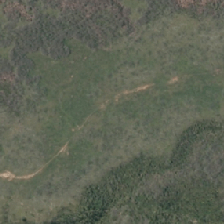
Land cover: low_producing_grassland